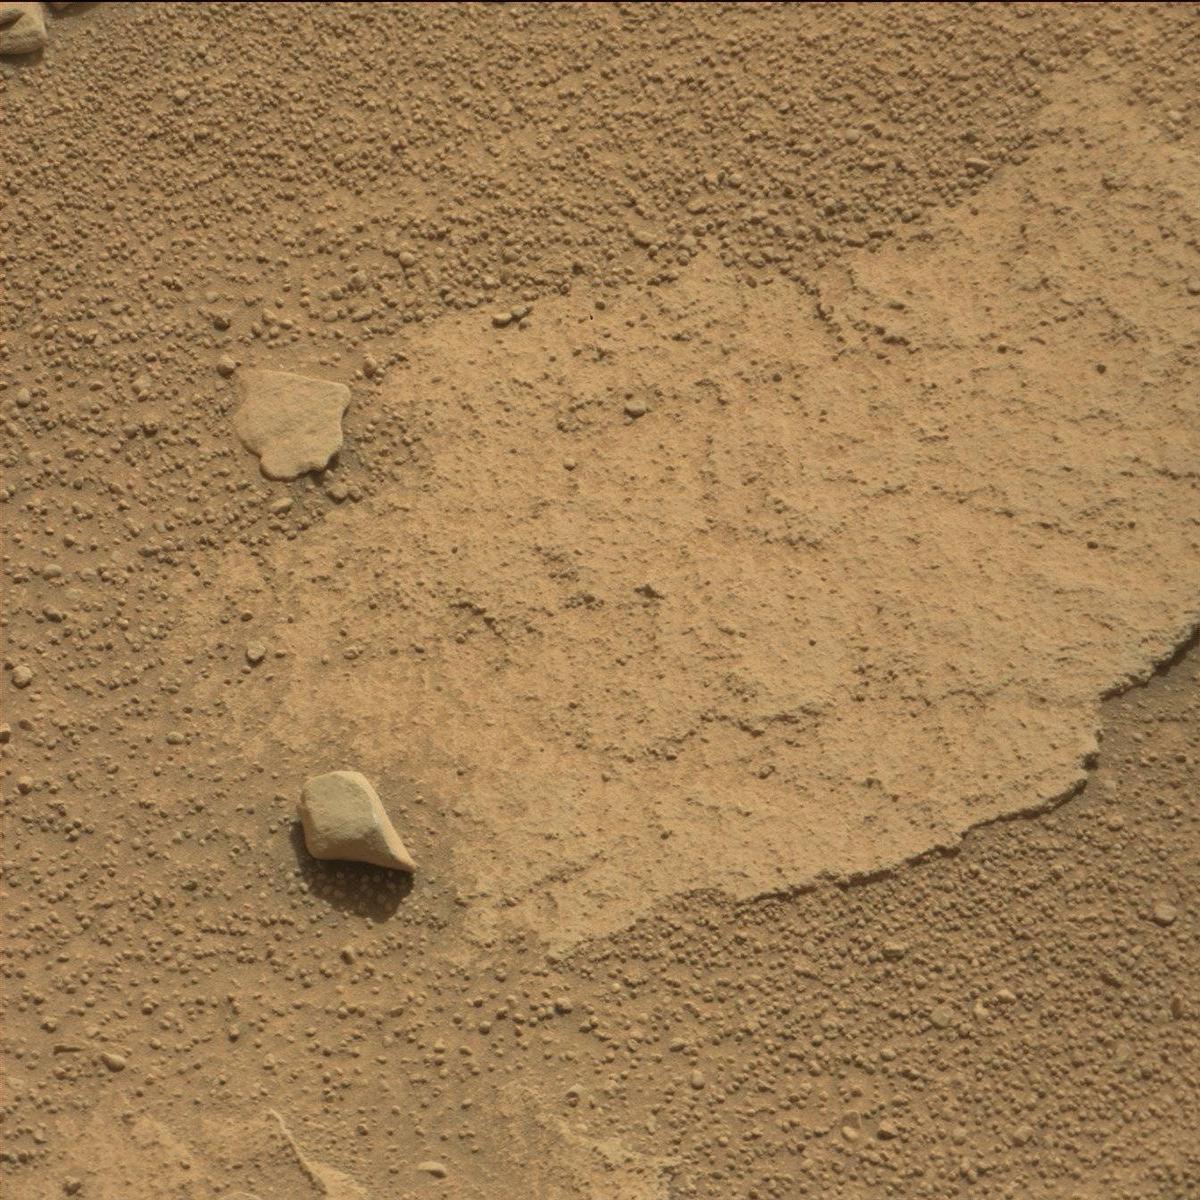
Terrain classes present: Bedrock, Rock, Sand / Soil